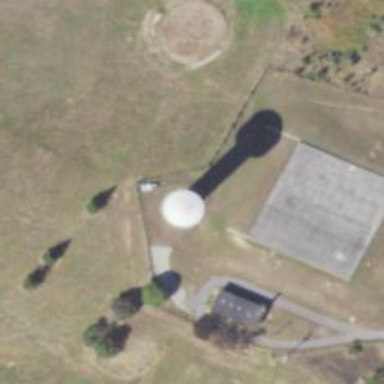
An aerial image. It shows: Water tower that is man-made.